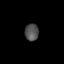
Tissue: lung
Cell type: T cells
Senescence score: 0.2045
Nuclear area (px): 227
Mean DAPI intensity: 81.286